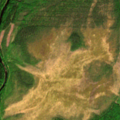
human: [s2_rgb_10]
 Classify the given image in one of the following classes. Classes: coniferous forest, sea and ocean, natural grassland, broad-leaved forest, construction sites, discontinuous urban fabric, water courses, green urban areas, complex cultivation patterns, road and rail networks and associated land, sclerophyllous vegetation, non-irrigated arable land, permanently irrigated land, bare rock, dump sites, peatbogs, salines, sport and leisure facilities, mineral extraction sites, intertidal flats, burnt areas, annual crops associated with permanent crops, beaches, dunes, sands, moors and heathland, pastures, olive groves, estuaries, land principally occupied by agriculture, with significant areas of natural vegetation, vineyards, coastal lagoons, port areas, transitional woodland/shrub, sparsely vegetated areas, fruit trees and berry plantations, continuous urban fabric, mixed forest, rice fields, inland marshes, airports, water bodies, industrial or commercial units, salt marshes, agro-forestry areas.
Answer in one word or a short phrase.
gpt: mixed forest, peatbogs